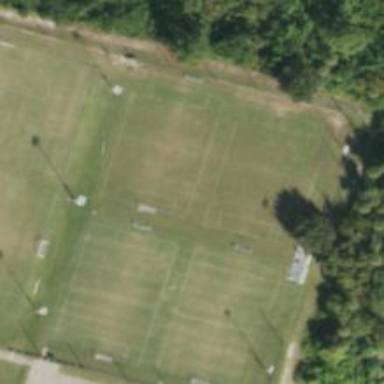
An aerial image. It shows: Soccer pitch for outdoor sports and leisure activities.